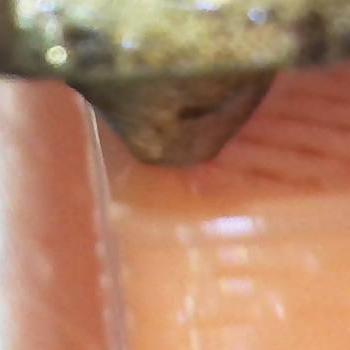
Flow rate: 162%